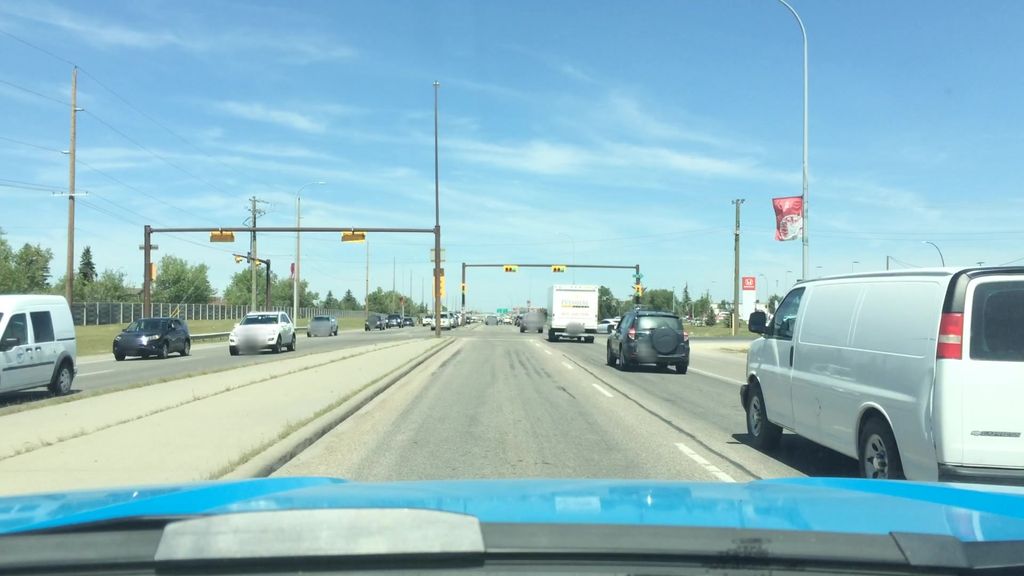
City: calgary